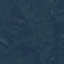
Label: Forest